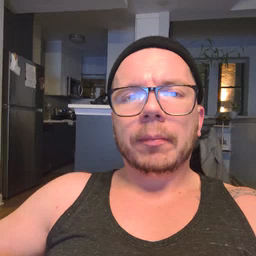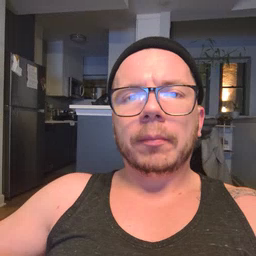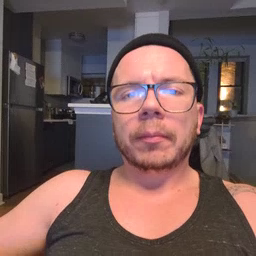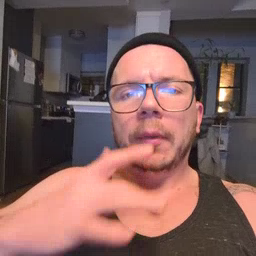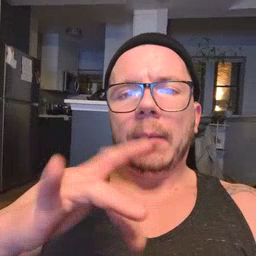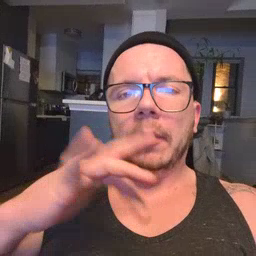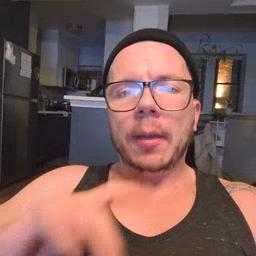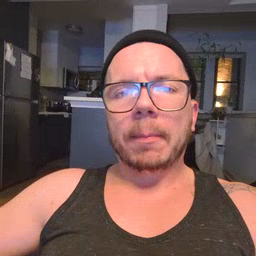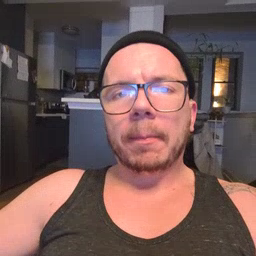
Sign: empty